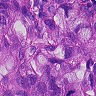
Metastatic tissue present: yes